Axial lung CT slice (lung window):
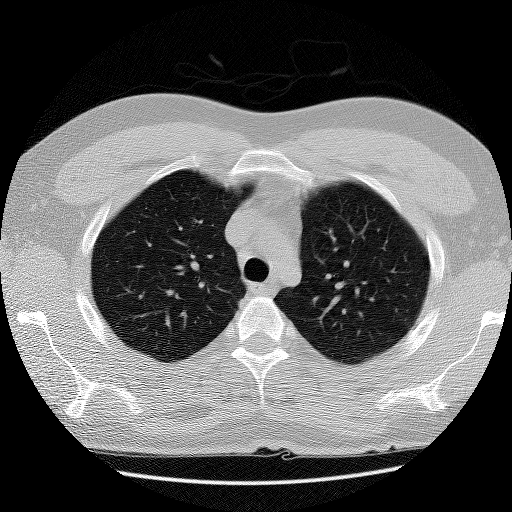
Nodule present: no